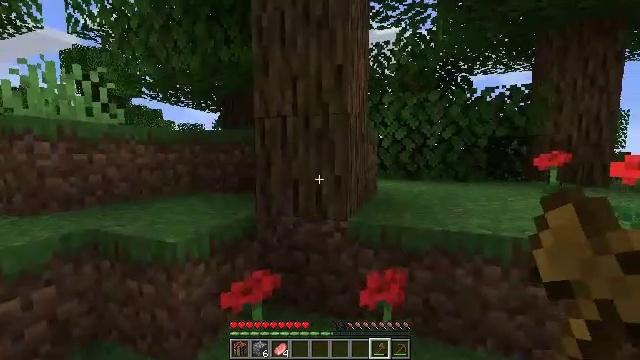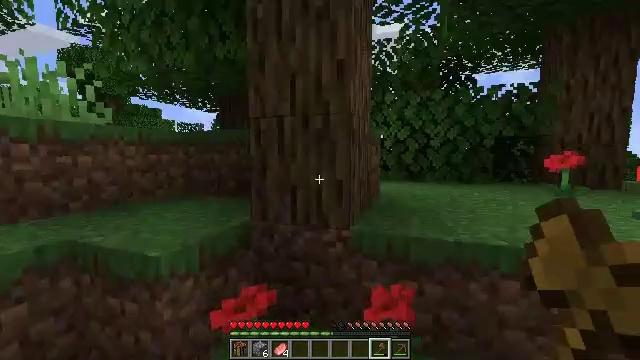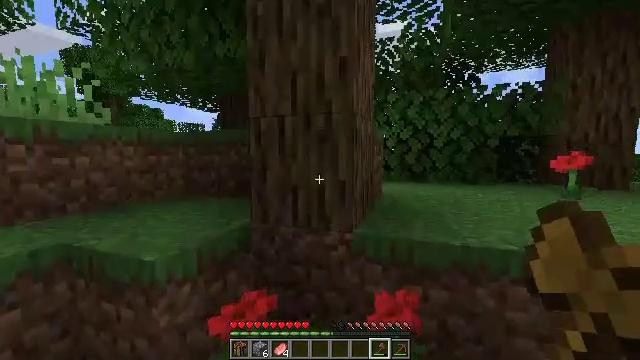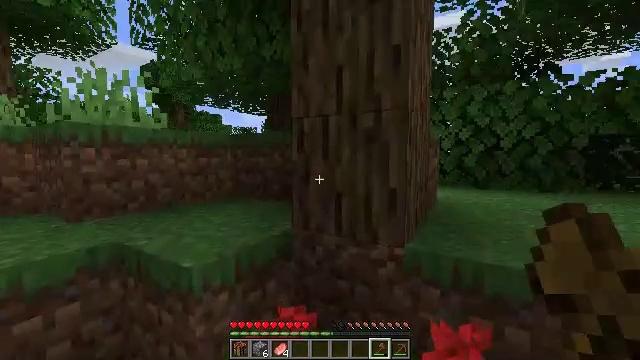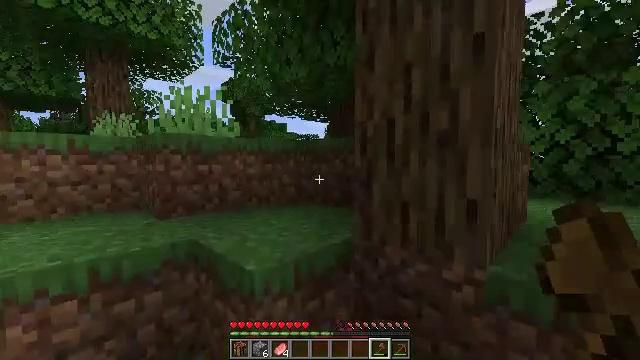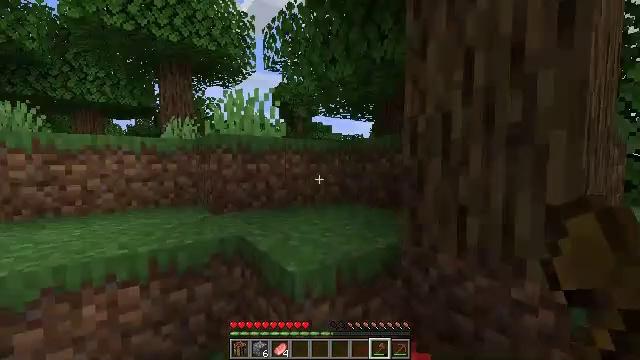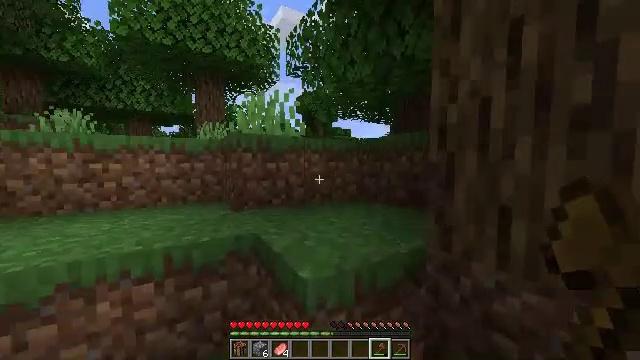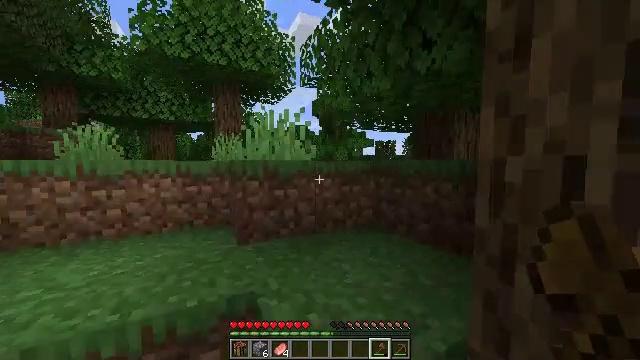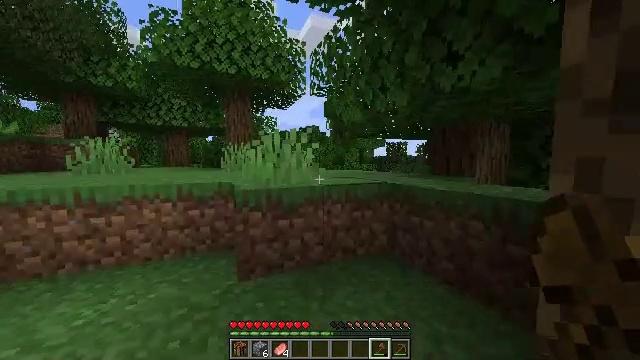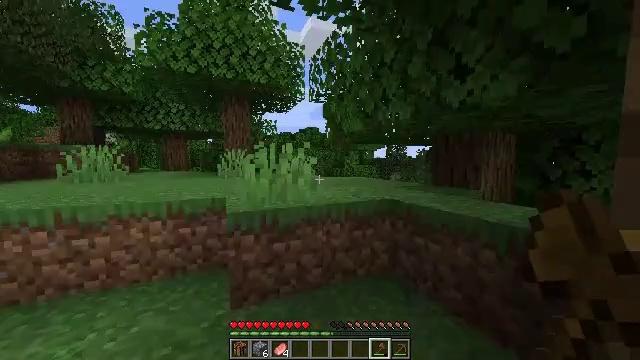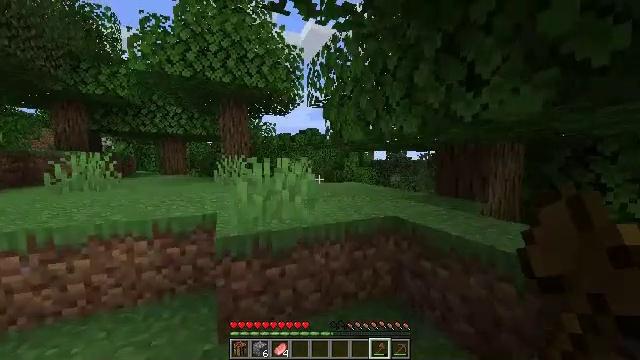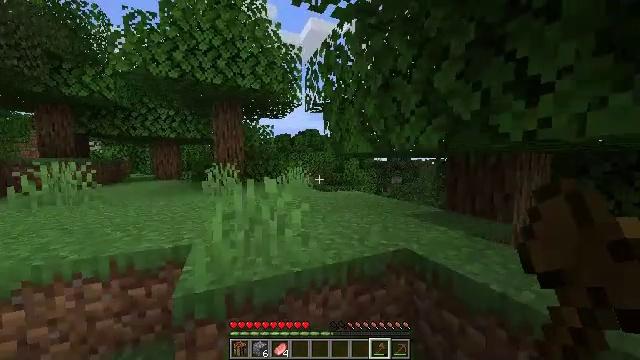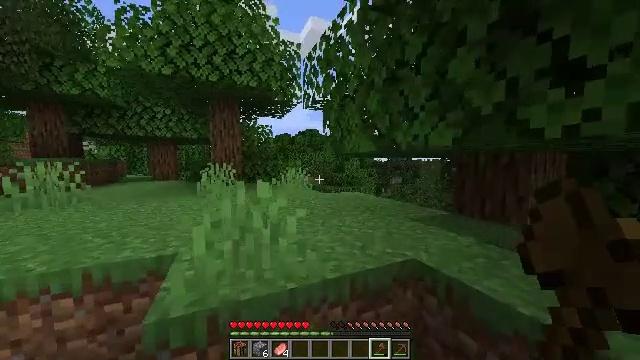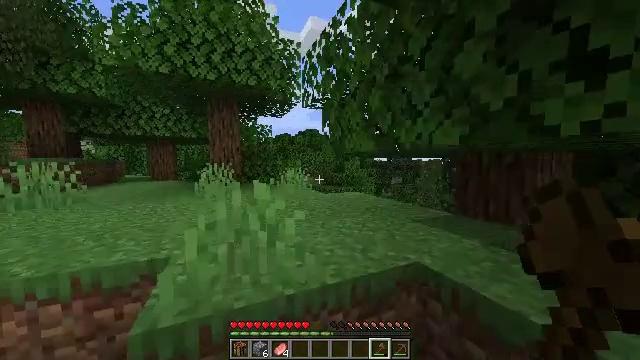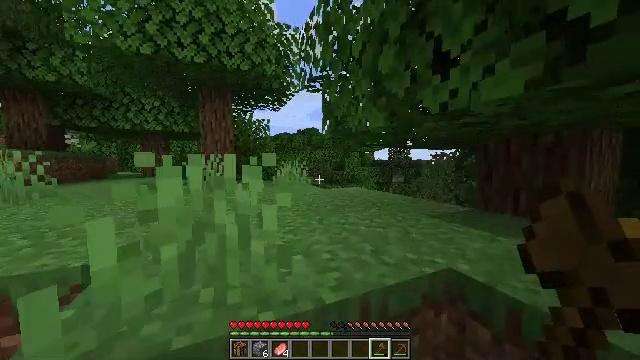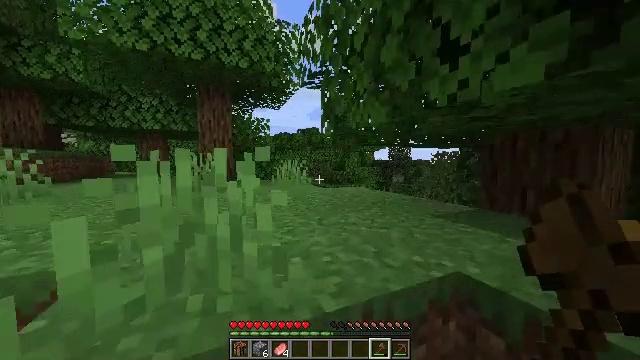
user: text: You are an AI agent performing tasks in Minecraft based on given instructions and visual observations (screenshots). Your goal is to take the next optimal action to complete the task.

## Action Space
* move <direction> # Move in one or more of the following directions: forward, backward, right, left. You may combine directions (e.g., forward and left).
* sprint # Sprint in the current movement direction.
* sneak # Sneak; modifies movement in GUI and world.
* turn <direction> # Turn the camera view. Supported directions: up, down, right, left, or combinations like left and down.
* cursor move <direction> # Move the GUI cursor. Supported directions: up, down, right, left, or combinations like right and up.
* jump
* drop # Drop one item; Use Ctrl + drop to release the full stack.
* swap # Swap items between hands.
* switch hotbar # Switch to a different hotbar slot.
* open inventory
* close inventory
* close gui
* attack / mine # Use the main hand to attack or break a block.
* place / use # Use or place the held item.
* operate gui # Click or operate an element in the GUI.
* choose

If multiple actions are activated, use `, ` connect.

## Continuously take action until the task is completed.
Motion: motion action
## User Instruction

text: Harvest a lily of the valley to use for decoration or dye.
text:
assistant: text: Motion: move forward
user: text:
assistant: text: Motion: move forward
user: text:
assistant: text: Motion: turn left
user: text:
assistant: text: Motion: move forward, turn left and up
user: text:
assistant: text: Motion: move forward, turn left
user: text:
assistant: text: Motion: move forward, turn left
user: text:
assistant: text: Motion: move forward, turn left, jump
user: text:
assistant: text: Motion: move forward, turn left, jump
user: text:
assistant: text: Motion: move forward, jump
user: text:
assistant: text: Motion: move forward, jump
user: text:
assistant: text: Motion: move forward, jump
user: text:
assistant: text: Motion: move forward
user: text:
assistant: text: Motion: move forward
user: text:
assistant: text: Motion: move forward
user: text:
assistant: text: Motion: move forward
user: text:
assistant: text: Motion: move forward
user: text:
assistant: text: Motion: move forward, turn left, jump
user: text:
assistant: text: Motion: move forward, turn left, jump
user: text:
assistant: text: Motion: move forward, jump
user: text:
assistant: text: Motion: move forward, jump
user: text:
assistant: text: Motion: move forward
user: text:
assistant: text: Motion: move forward
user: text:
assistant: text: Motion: move forward
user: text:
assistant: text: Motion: move forward and move left
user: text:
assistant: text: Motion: move forward and move left
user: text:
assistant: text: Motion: move forward and move left
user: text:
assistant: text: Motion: move forward and move left
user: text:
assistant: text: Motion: no_op
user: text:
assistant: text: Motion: no_op
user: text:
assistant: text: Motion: move forward